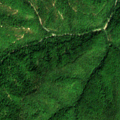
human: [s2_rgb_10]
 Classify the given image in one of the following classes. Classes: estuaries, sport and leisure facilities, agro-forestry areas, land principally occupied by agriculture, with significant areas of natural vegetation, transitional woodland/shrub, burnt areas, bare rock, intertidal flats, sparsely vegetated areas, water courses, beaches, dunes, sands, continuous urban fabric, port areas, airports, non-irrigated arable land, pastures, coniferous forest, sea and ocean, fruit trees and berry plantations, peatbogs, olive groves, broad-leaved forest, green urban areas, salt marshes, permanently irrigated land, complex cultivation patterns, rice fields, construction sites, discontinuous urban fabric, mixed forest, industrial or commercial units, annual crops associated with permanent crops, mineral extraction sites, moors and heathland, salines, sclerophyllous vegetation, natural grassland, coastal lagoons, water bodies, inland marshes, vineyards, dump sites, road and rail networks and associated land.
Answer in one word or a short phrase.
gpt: broad-leaved forest